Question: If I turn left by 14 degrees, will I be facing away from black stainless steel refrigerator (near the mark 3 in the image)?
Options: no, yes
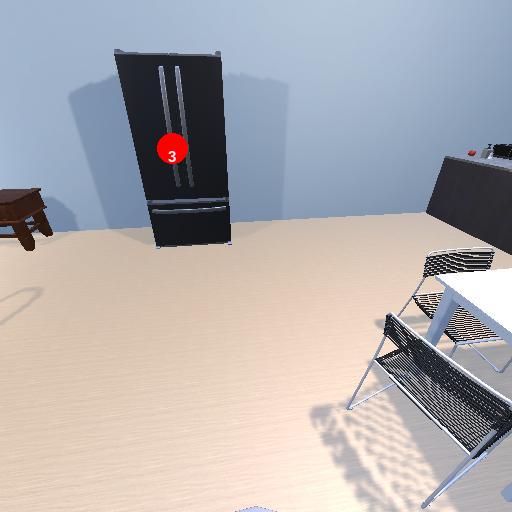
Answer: no